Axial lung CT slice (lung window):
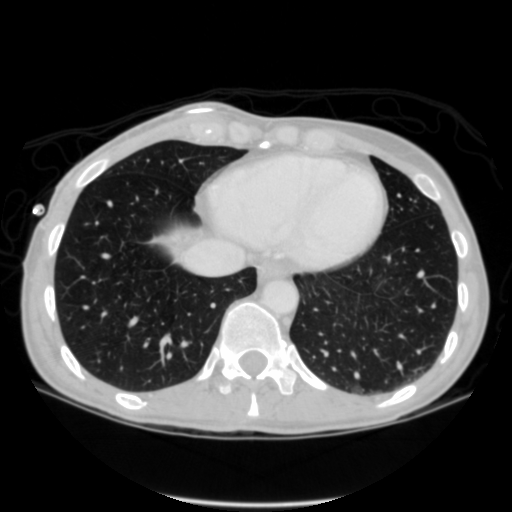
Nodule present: no